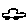
Label: car